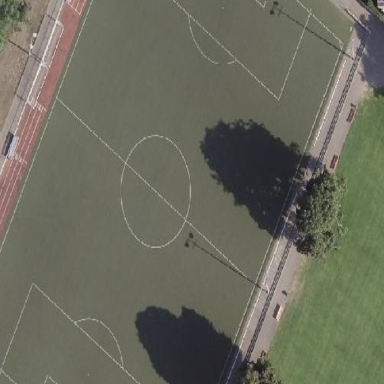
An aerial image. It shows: Artificial turf soccer pitch for leisure sports.